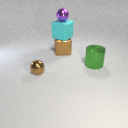
small brown metal sphere to the left of large green metal cylinder